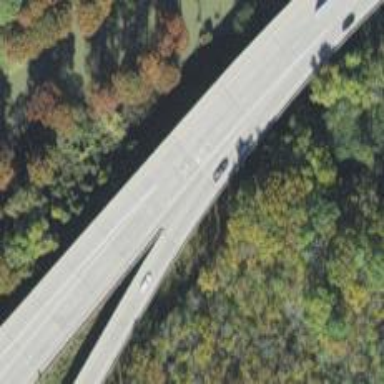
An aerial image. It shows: Beam-structured bridge on motorway.